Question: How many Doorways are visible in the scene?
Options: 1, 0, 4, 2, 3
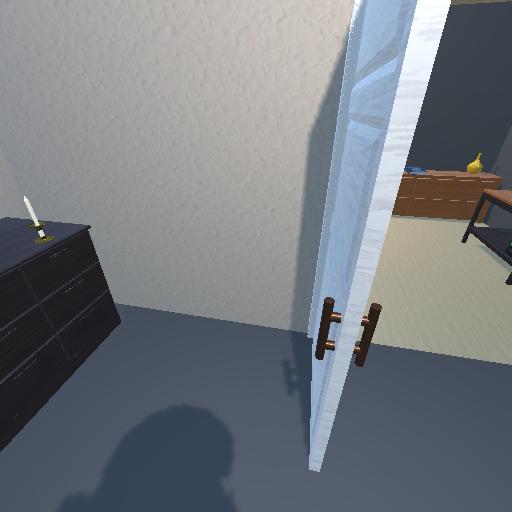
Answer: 1